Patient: sex F, age 33
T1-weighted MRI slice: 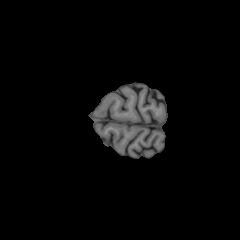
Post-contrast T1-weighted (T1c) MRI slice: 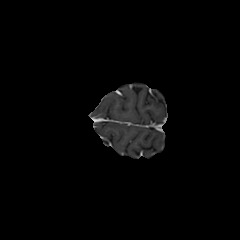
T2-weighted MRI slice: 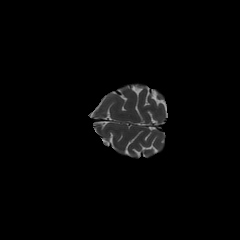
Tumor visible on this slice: no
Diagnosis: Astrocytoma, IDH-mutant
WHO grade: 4